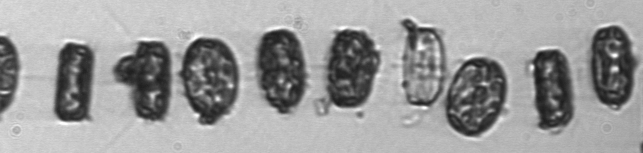
Label: Thalassiosira